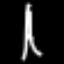
Label: The Eiffel Tower